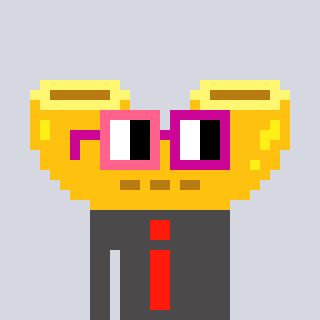
a pixel art character with square pink and red glasses, a macaroni-shaped head and a grayscale-colored body on a cool background